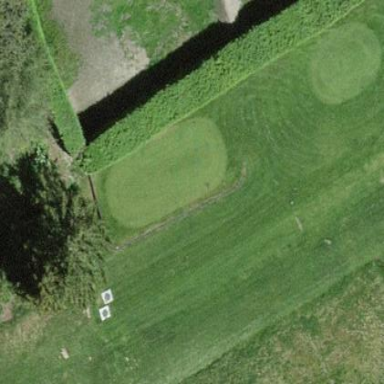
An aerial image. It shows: Grass area designated as golf tee.